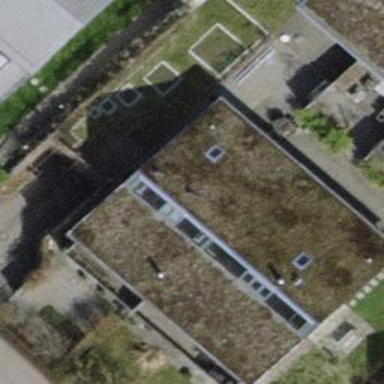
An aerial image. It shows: Terrace building.